Field crop: tomato
Growth stage: 1
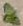
Species: solanum